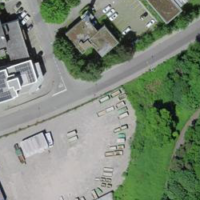
EUNIS habitat code: 54
Species observed at this site:
Symphoricarpos albus